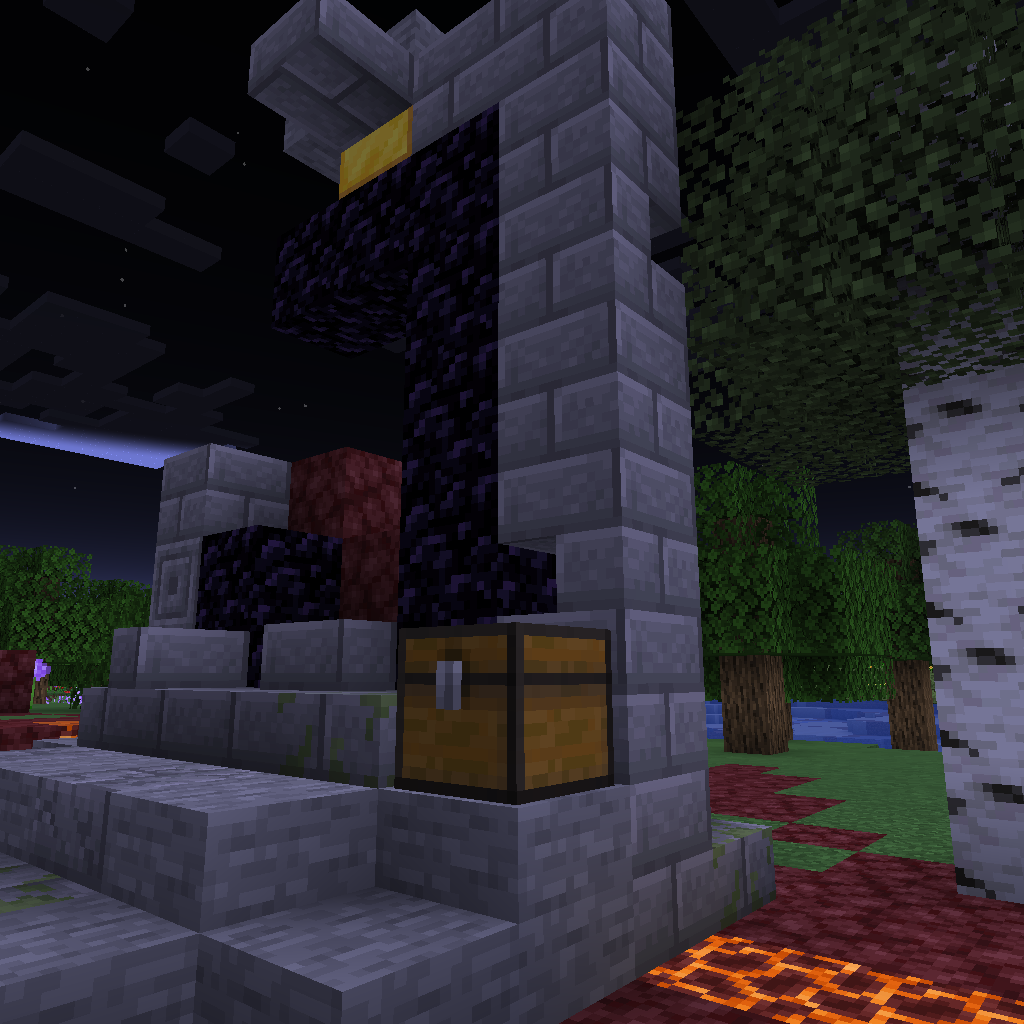
ruined nether portal with chest and trees in background